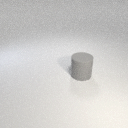
large gray rubber cylinder